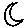
Label: moon